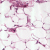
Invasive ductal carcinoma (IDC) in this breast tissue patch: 0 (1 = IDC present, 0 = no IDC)